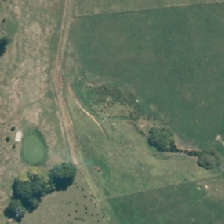
Land cover: urban_parkland